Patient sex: F
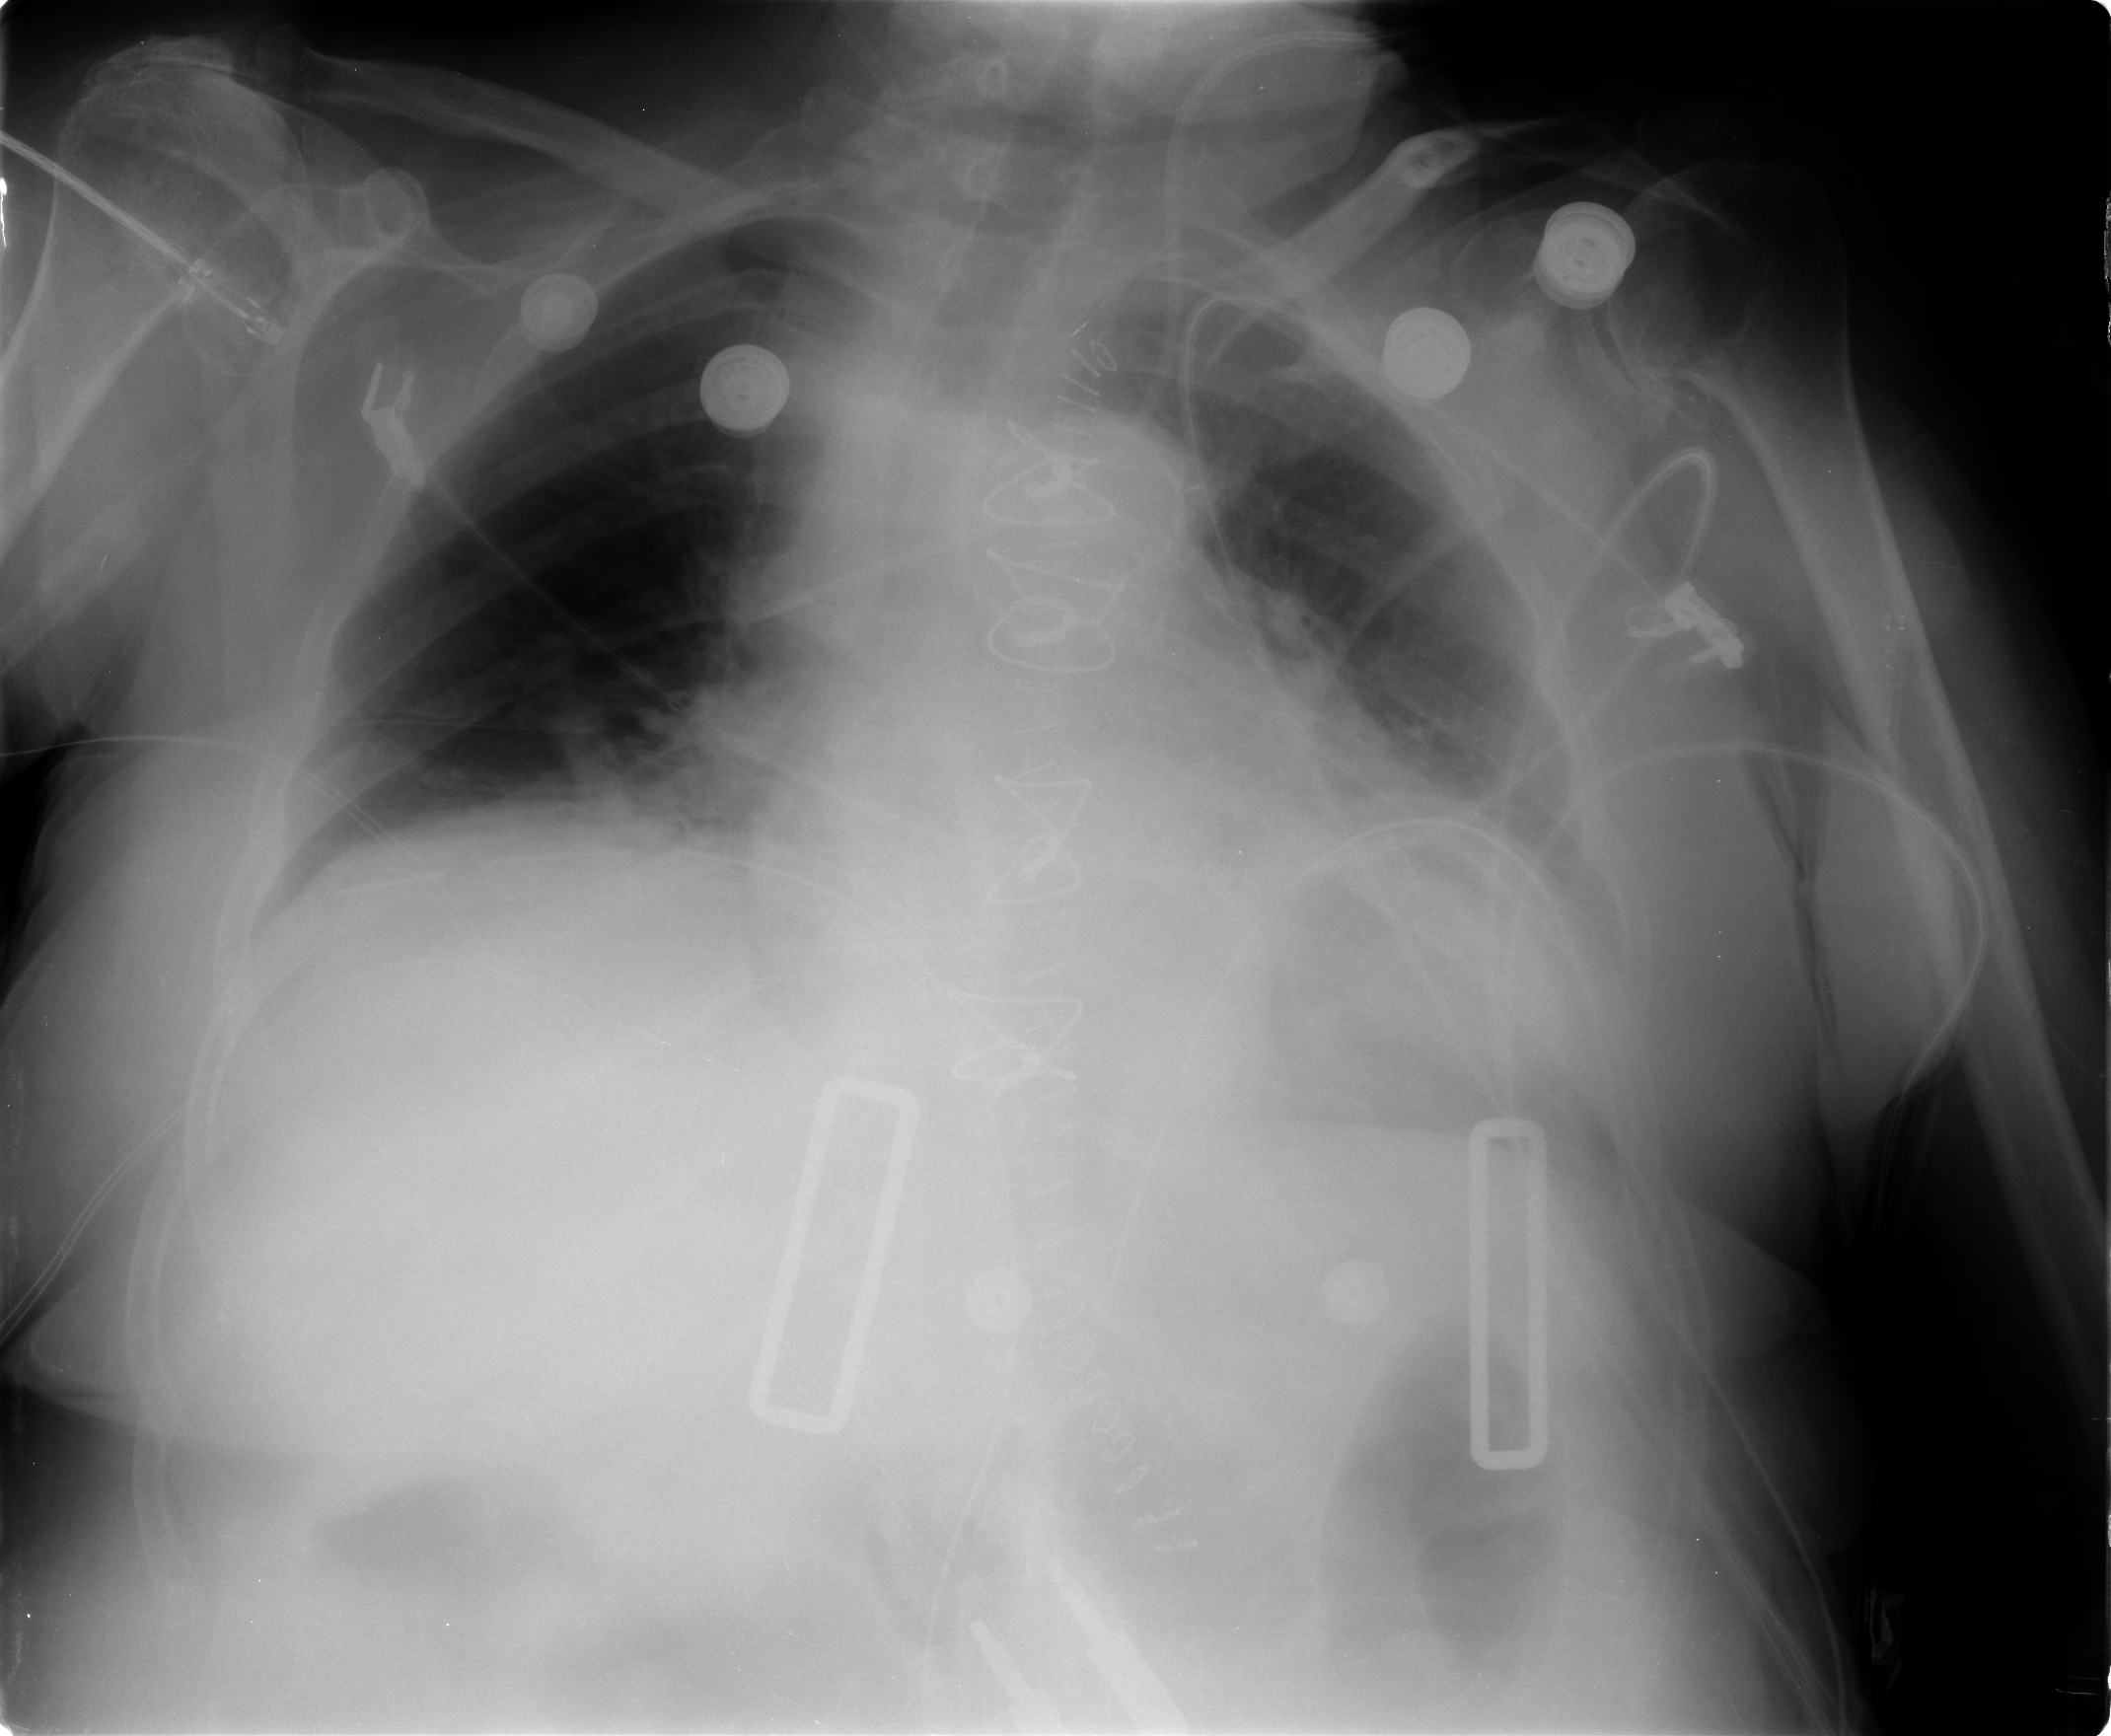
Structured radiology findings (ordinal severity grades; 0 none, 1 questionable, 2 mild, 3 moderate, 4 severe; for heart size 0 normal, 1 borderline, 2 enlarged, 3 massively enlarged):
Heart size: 1
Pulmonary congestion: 0
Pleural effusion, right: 0
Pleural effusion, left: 1
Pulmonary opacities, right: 0
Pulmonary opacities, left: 0
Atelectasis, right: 1
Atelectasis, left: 1